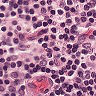
Metastatic tissue present: no